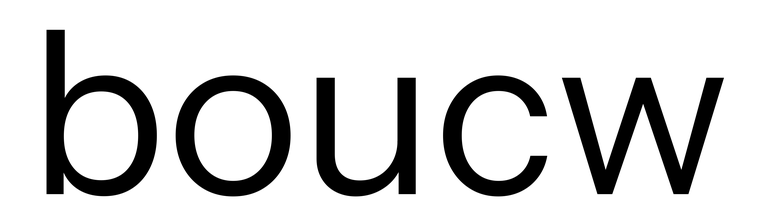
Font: InstrumentSans_Regular